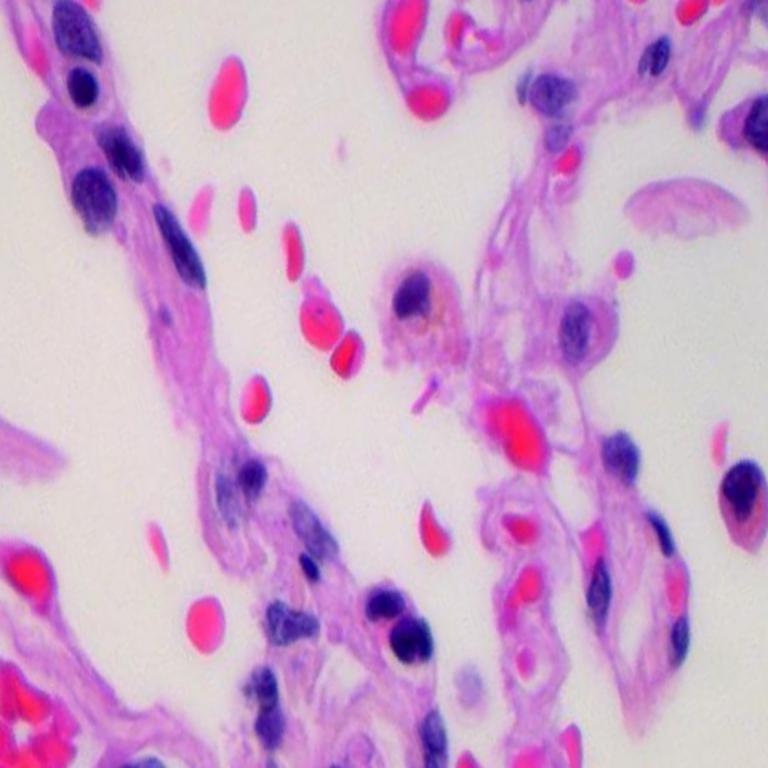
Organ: lung
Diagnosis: benign